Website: home-depot
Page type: address-validator
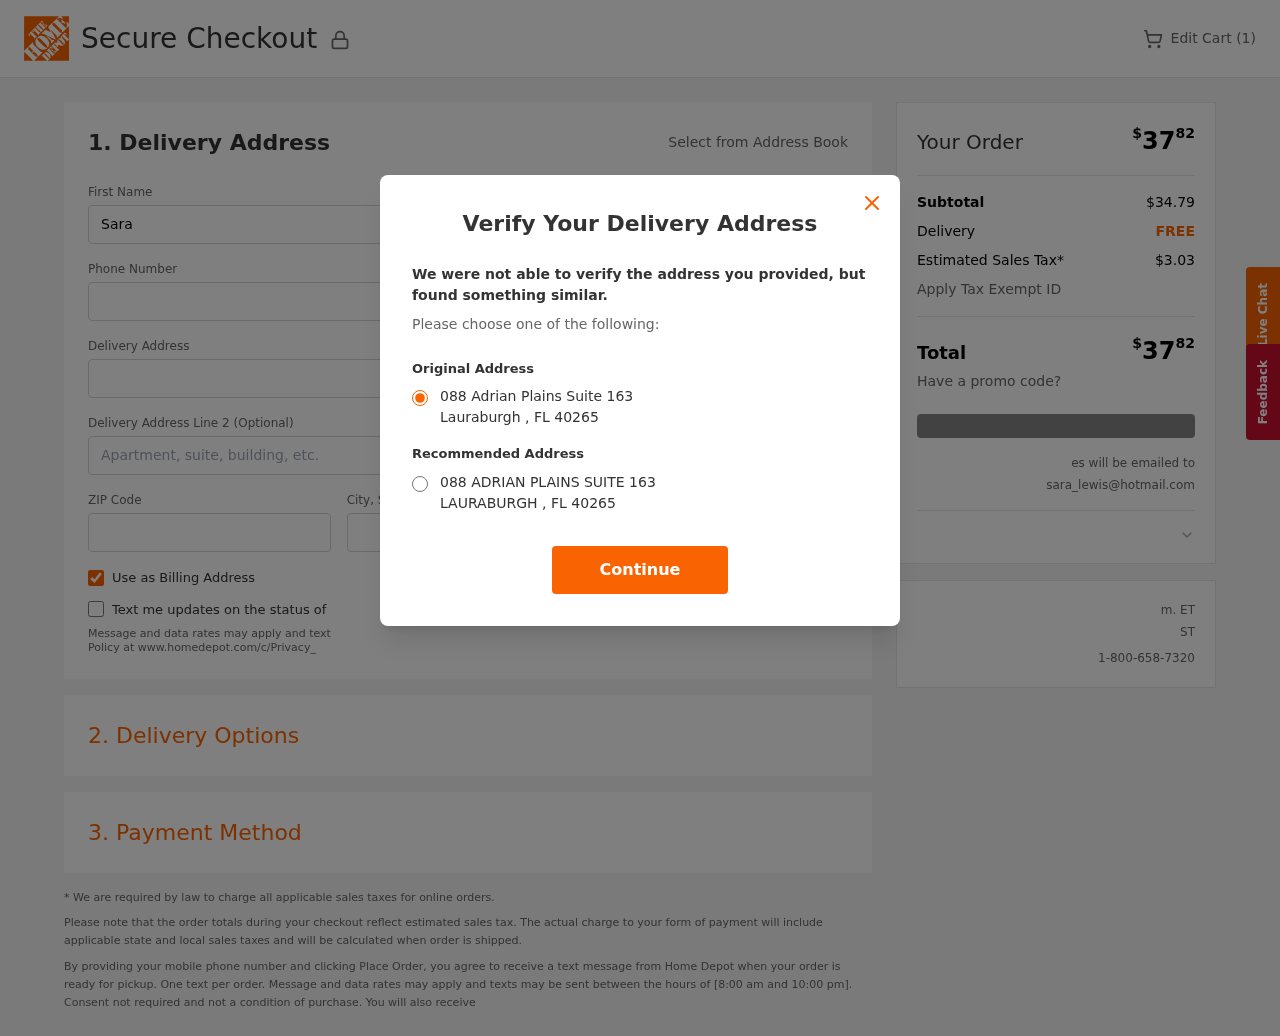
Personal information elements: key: PII_CITY
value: Lauraburgh
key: PII_EMAIL
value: sara_lewis@hotmail.com
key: PII_POSTCODE
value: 40265
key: PII_STATE_ABBR
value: FL
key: PII_STREET
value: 088 Adrian Plains Suite 163
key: PII_FIRSTNAME
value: Sara
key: PII_LASTNAME
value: Lewis
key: PII_PHONE
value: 5615332647
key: PII_CITY_STATE
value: Lauraburgh, FL
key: PII_STREET_ALT
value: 088 ADRIAN PLAINS SUITE 163
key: PII_CITY_ALT
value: LAURABURGH
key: PII_POSTCODE_FULL
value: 40265
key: PII_POSTCODE_NUMERIC
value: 40265
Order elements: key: ORDER_NUM_ITEMS
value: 1
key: ORDER_TOTAL
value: $3782
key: ORDER_SUBTOTAL
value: $34.79
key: ORDER_SHIPPING_COST
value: FREE
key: ORDER_TAX
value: $3.03